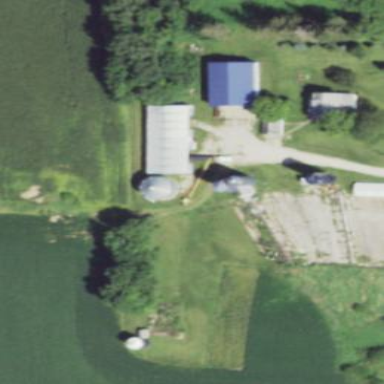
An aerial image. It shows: Farmyard area.